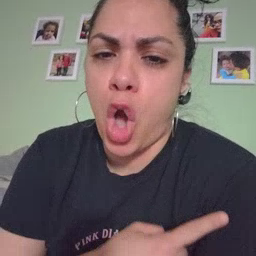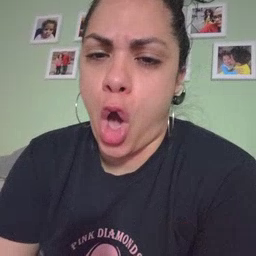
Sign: arm